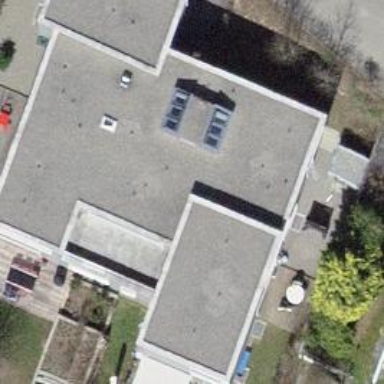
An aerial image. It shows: Residential building.